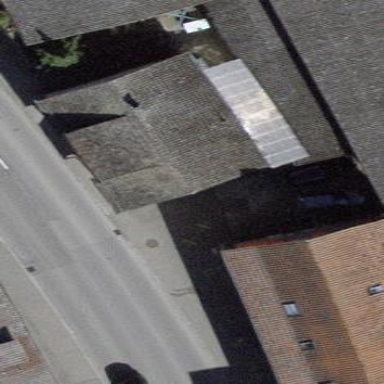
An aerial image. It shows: Building with tiled roof.